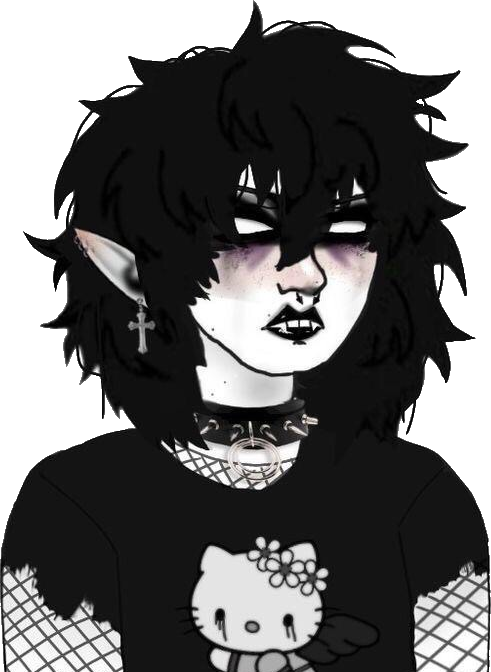
Label: 5_Doomer_Girl